Field crop: maize
Growth stage: 2
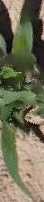
Species: maize